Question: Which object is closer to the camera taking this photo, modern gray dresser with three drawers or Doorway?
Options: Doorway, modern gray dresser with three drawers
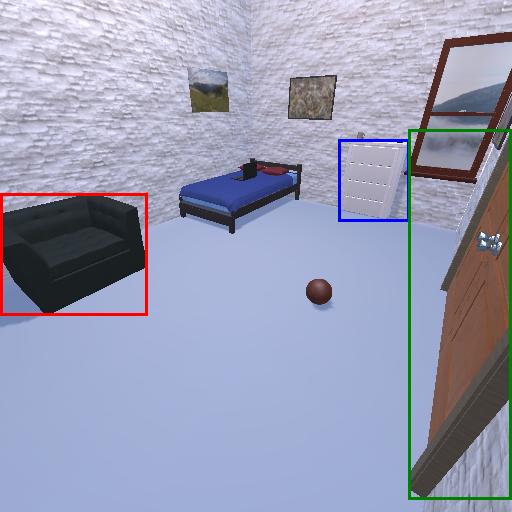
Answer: Doorway